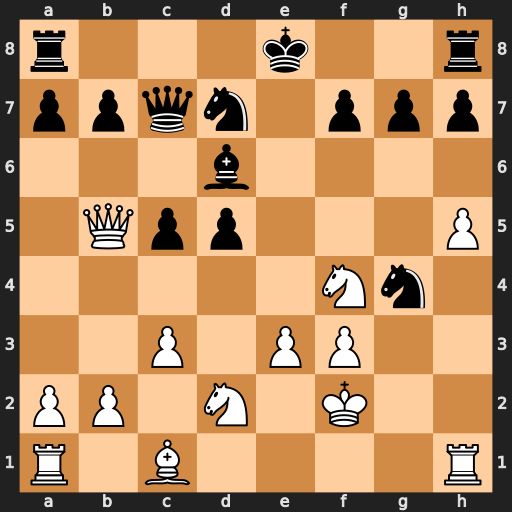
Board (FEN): r3k2r/ppqn1ppp/3b4/1Qpp3P/5Nn1/2P1PP2/PP1N1K2/R1B4R
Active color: w
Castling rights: kq
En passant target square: -
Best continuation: fxg4 Bxf4 exf4